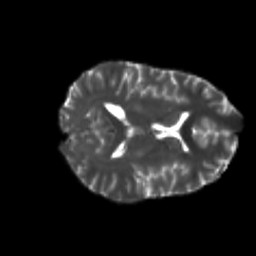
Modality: T2w
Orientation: axial
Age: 23
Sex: female
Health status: healthy
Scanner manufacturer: philips
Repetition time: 7.39 s
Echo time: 0.08599 s